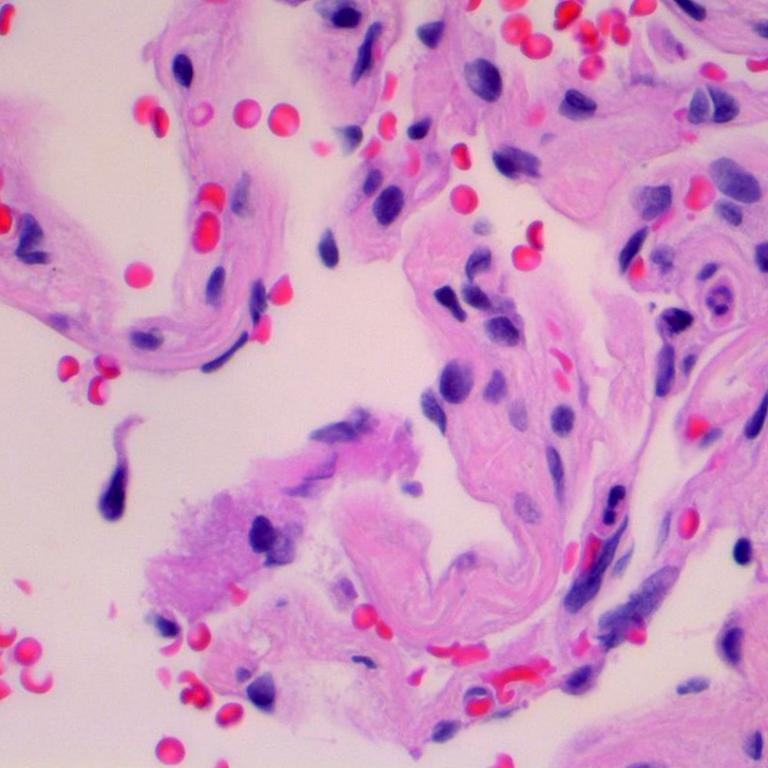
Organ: lung
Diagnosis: benign